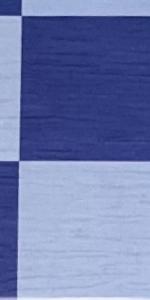
Label: Empty